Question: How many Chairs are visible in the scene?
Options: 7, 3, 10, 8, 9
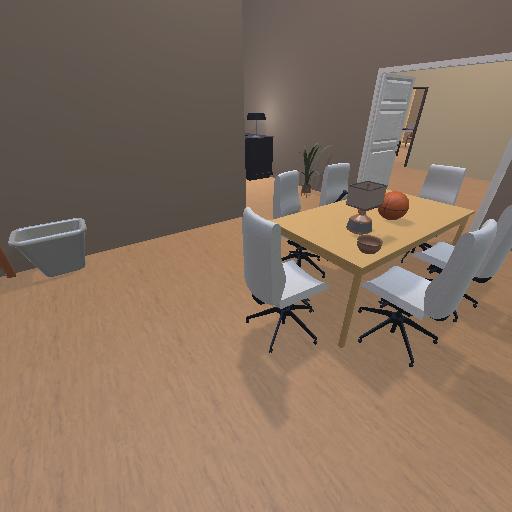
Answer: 7